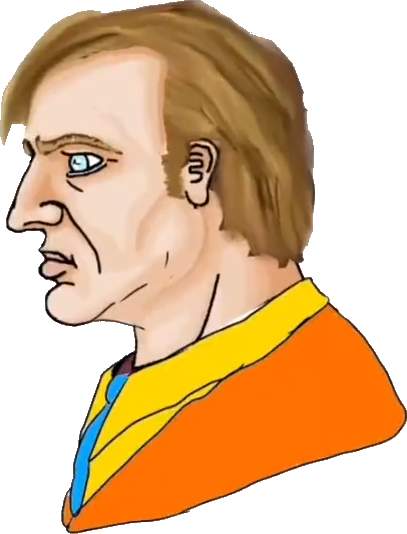
Label: 4_Yes_Chad